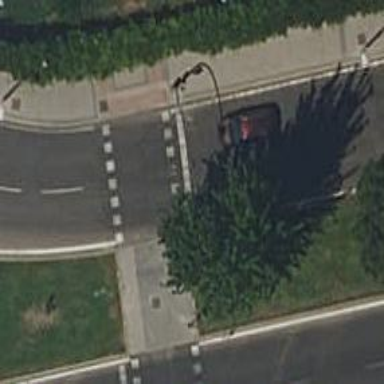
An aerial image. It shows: Road with traffic signals.